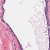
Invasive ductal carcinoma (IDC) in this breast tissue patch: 0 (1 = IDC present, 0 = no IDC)